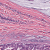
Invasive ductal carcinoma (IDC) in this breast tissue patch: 1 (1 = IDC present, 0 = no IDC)